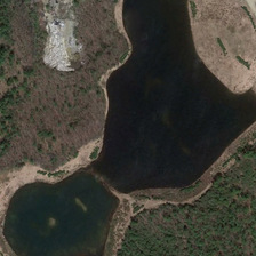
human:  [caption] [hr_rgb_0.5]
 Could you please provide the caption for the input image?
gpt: This is a pond with a tree on the bank.

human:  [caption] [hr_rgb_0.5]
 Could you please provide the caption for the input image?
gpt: This is a pond with trees on the bank.

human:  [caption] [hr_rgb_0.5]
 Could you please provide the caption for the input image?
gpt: the pond is like a high heel shoe .

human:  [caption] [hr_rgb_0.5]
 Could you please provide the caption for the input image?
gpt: There is a tree on the other side and a big pond with a water basin on the other side.

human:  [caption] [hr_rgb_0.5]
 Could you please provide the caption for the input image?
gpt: It was a big pond, with a forest on one side and bare land on the other.